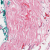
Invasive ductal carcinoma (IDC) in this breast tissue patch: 0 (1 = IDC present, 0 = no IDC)